Question: I need to get an image from user gallery. This works fine with UIImagePickerControllerSourceType.Camera but when I call the UIImagePickerController with UIImagePickerControllerSourceType.SavedPhotosAlbum I get a black image:

This is my code:
'''
override func prepareForSegue(segue: UIStoryboardSegue, sender: AnyObject?) {
let picker : TGMImagePicker = segue.destinationViewController as TGMImagePicker
if segue.identifier == "Camera" {
picker.sourceType = UIImagePickerControllerSourceType.Camera
} else if segue.identifier == "Library" {
picker.sourceType = UIImagePickerControllerSourceType.SavedPhotosAlbum
}
picker.setCaptureBlock { (image) -> Void in
self.userImageView.image = image
}
}
'''
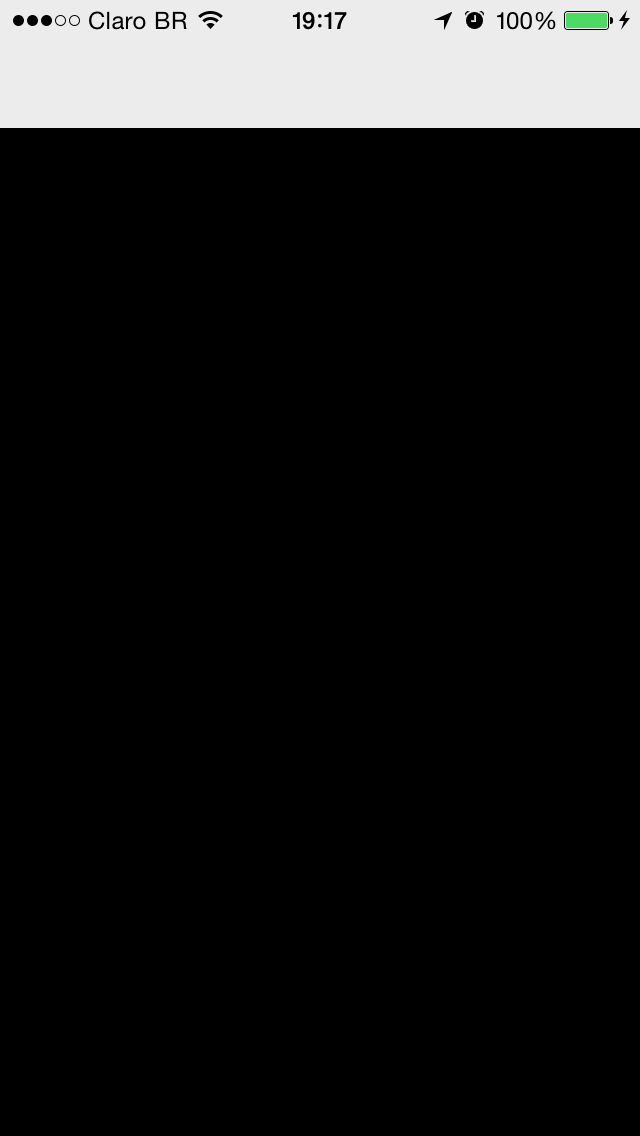
Answer: wow, just when I comment I find a solution. If you're still looking, the key for me was to add the top line initializing the pickercontroller:
'''
if(segue.identifier == "presentCameraPicker"){
var nextVC = cameraPickerController()
nextVC = segue.destinationViewController as cameraPickerController
nextVC.sourceType = UIImagePickerControllerSourceType.Camera
}else if(segue.identifier == "presentPhotoPicker"){
var nextVC = cameraPickerController()
nextVC = segue.destinationViewController as cameraPickerController
nextVC.sourceType = UIImagePickerControllerSourceType.SavedPhotosAlbum
}
'''
Note that I'm using two different segues to the same view controller in my storyboard.. the one for the camerapicker is a modal presentation, the one for the photopicker is a popover.